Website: lowes
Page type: stored-credit-cards
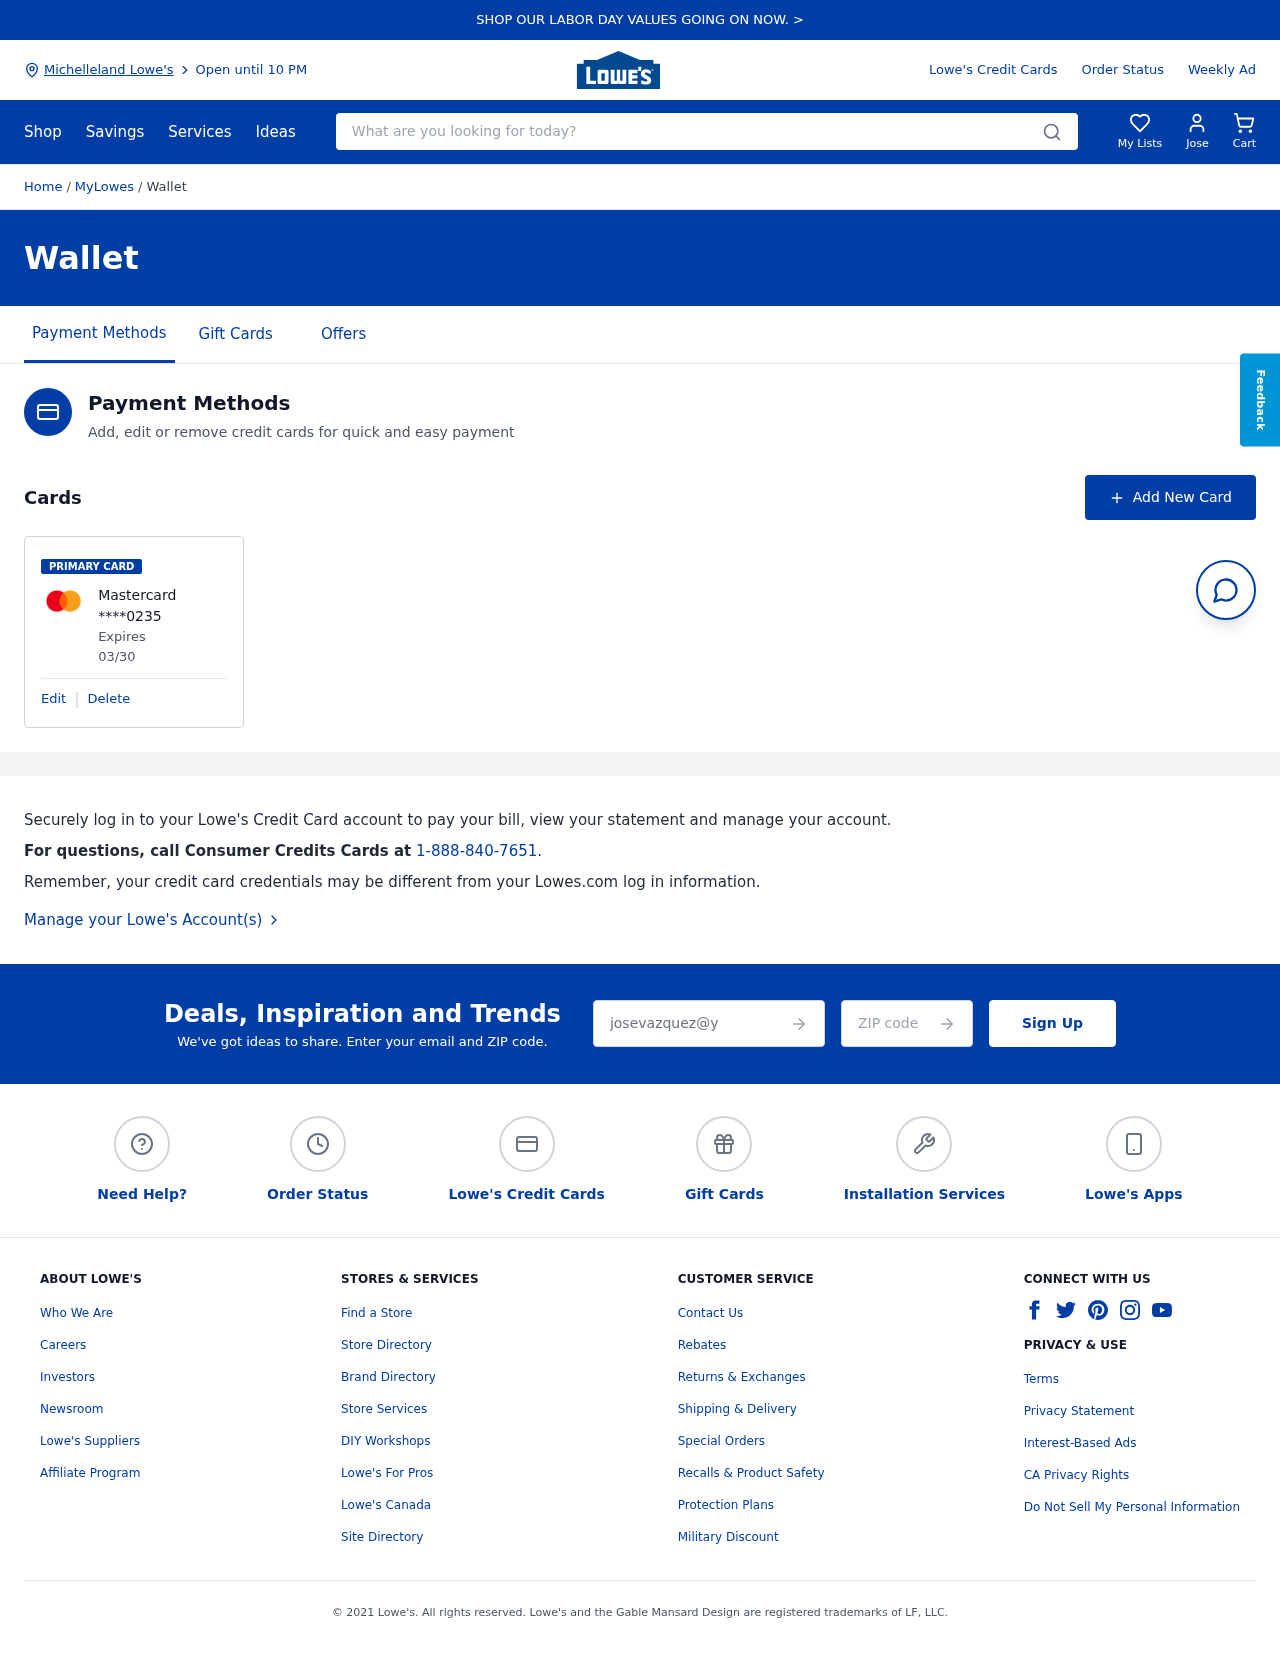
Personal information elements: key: PII_CARD_EXPIRY
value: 03/30
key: PII_CARD_LAST4
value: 0235
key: PII_CARD_TYPE
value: Mastercard
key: PII_CITY
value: Michelleland Lowe's
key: PII_EMAIL
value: josevazquez@yahoo.com
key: PII_FIRSTNAME
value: Jose
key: PII_POSTCODE
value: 15691
Search elements: key: HEADER_SEARCH
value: What are you looking for today?